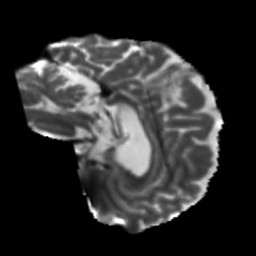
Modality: T2w
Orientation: sagittal
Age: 46
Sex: male
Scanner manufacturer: siemens
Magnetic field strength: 3 T
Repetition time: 5.47 s
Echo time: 0.0854 s